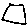
Label: square